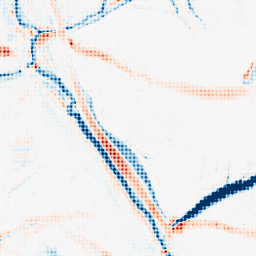
Category: morphological
Decomposition family: morphological_ellipse
Decomposition parameters: operation: average
width: 20
height: 10
Upsampling method: sinc_blackman
Upsampling parameters: scale: 8
kernel_size: 8
Upsampling scale: 8